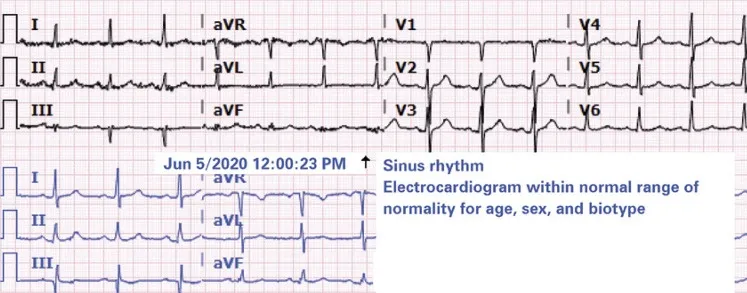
Electrocardiogram within normal range of normality for age, sex, and biotype.
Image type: electrography (ekg)